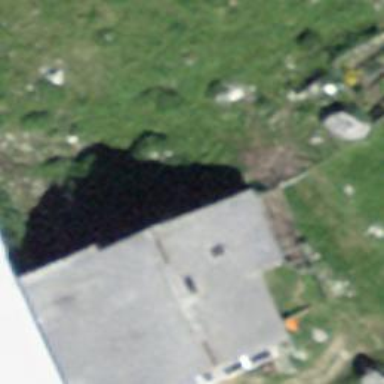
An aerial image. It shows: Building with ridged roof.